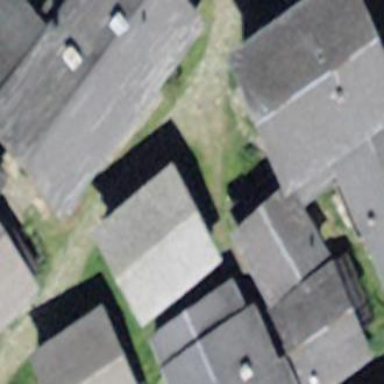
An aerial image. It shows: Simple house.